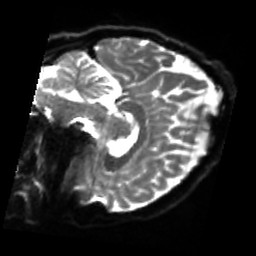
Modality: sbref
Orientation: sagittal
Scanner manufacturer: siemens
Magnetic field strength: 3 T
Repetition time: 4 s
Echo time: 0.0594 s